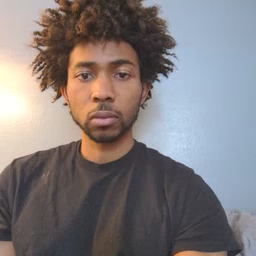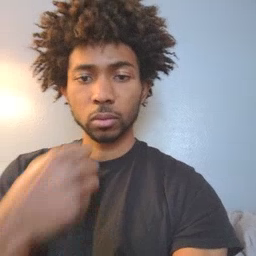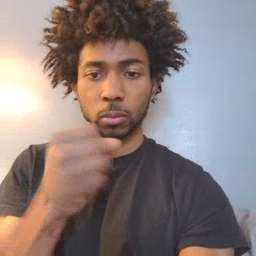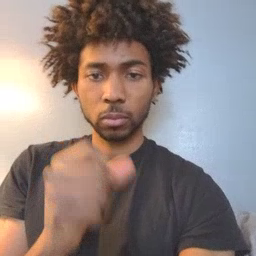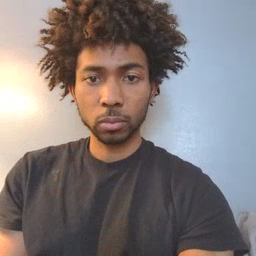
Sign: make